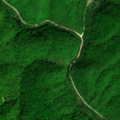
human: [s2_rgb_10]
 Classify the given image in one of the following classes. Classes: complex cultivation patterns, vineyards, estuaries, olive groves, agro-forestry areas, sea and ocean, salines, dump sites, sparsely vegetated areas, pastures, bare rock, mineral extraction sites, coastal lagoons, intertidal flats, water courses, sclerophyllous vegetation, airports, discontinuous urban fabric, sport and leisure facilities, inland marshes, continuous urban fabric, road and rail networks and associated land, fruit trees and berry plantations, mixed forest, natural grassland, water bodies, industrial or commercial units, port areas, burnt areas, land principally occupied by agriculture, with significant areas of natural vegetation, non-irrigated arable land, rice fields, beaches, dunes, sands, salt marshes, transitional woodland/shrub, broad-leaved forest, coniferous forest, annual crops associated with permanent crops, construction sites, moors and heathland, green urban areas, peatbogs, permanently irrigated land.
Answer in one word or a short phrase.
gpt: broad-leaved forest